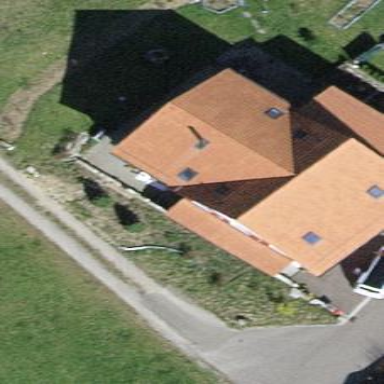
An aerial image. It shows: Building with tiled roof.